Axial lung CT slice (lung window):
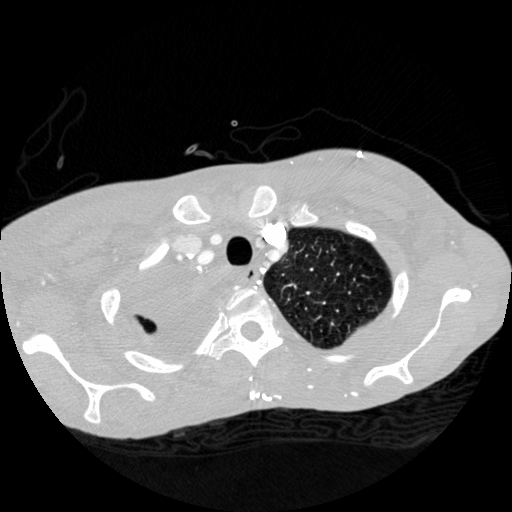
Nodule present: no